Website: crate-barrel
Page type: receipt
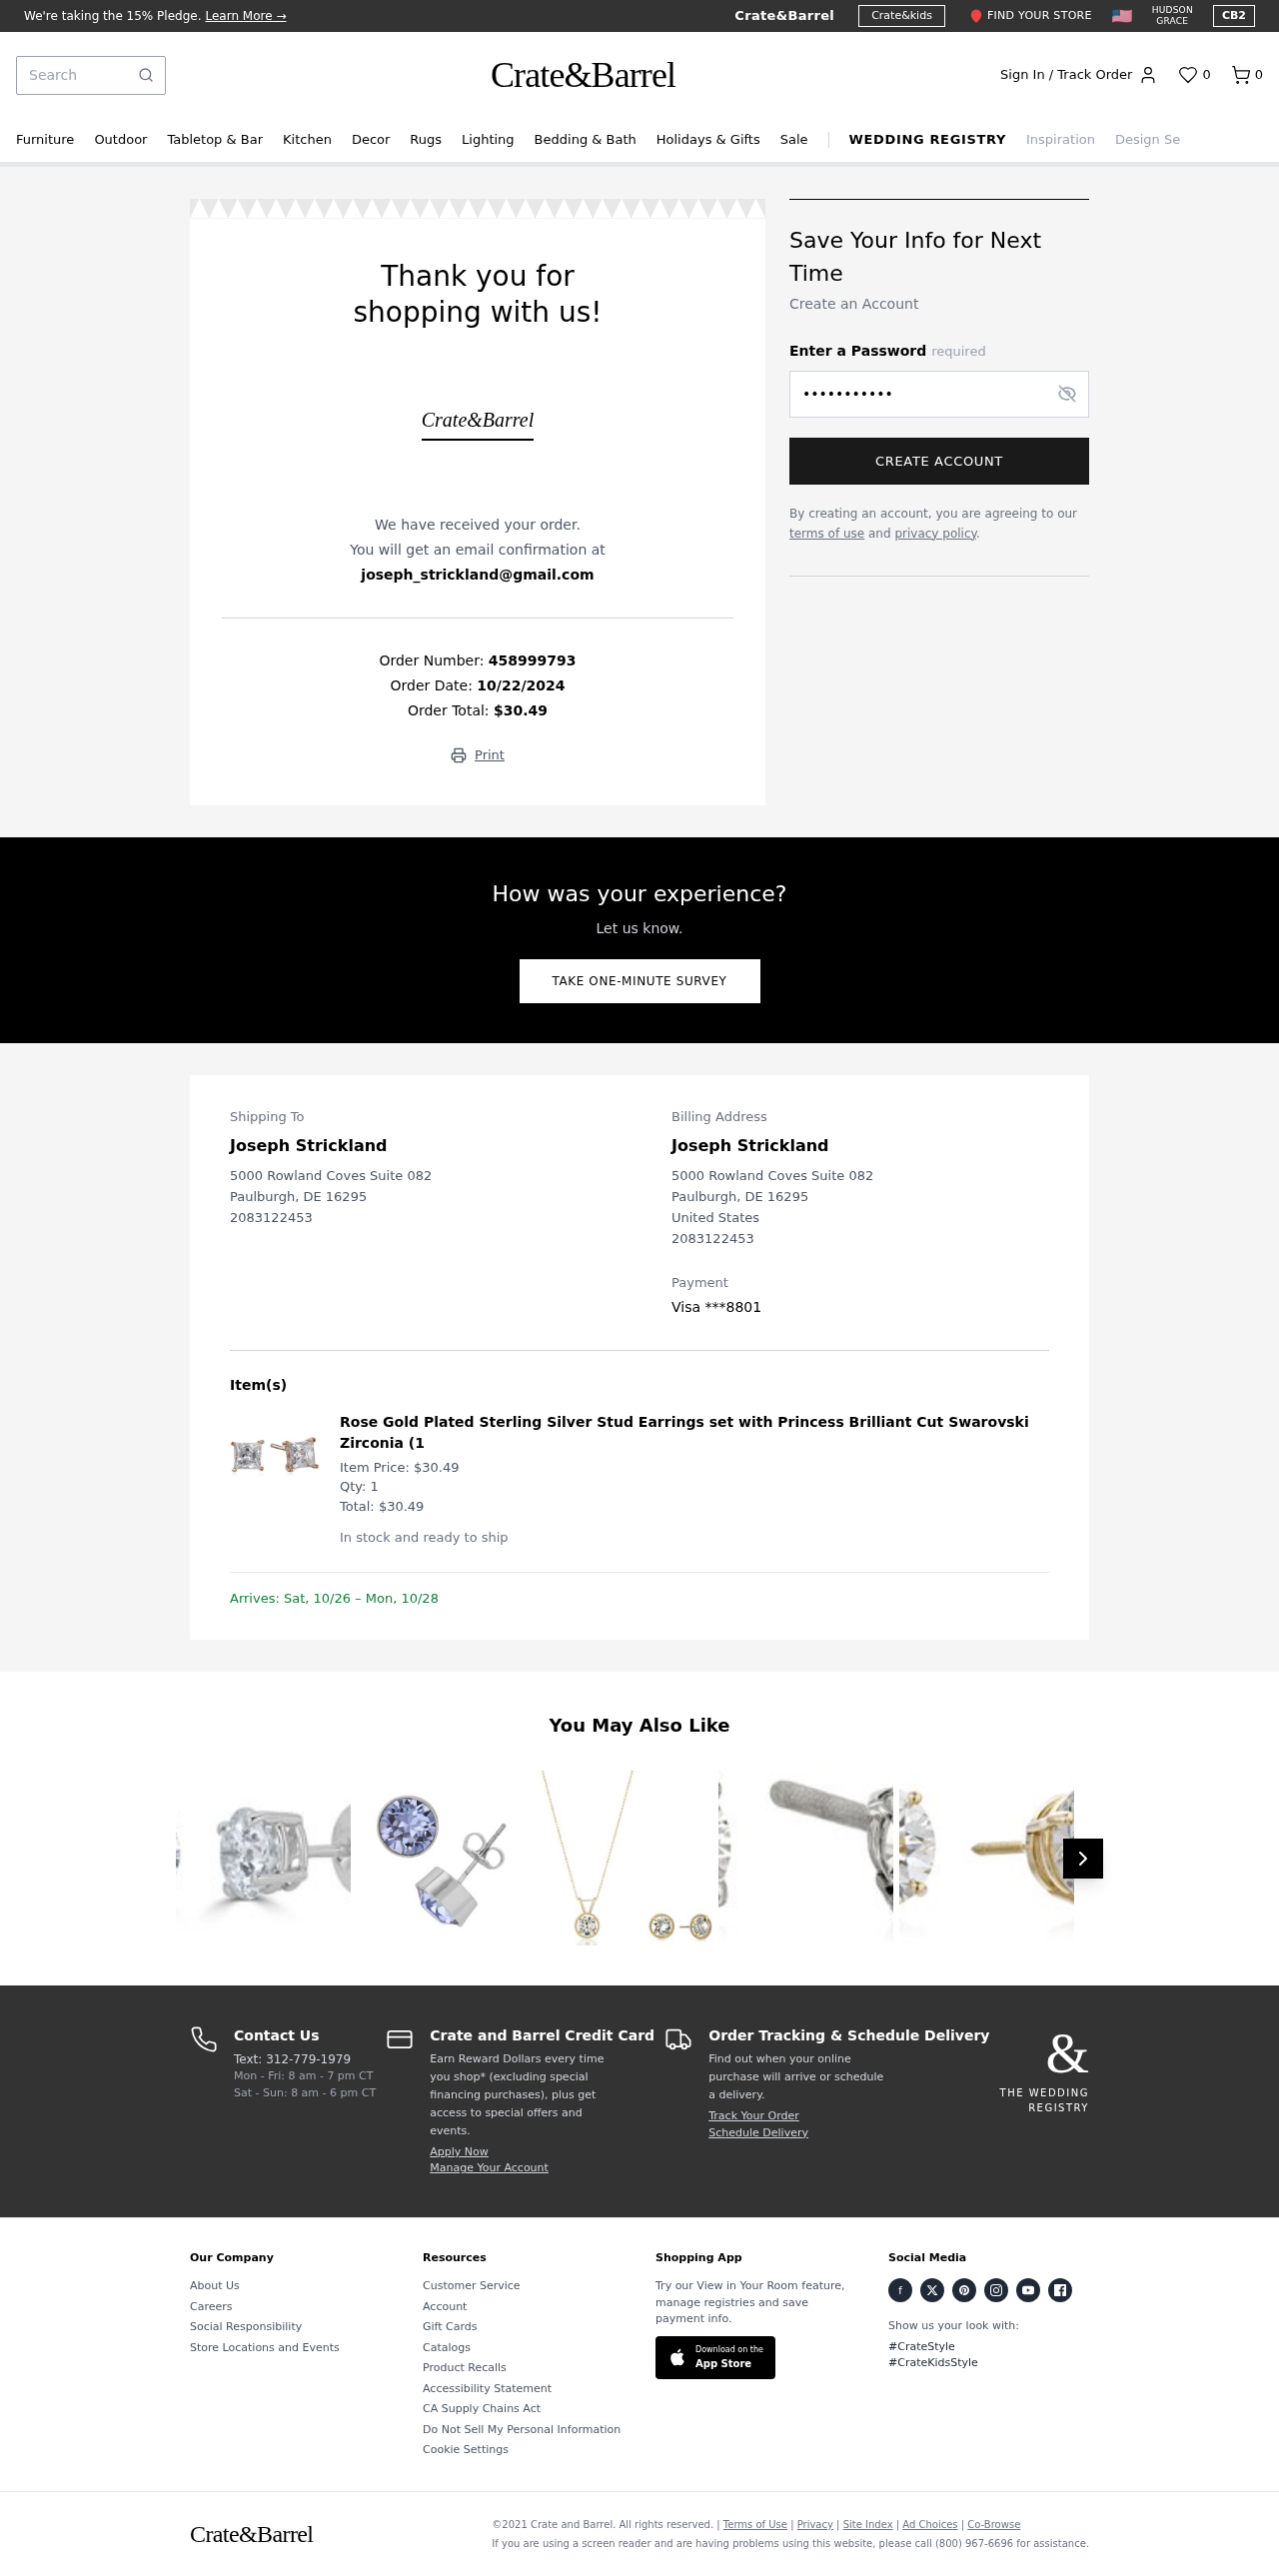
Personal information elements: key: PII_CARD_LAST4
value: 8801
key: PII_CARD_TYPE
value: Visa
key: PII_CITY
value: Paulburgh
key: PII_COUNTRY
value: United States
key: PII_EMAIL
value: joseph_strickland@gmail.com
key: PII_FULLNAME
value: Joseph Strickland
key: PII_PHONE
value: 2083122453
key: PII_POSTCODE
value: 16295
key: PII_STATE_ABBR
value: DE
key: PII_STREET
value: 5000 Rowland Coves Suite 082
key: PII_FULLNAME2
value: Joseph Strickland
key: PII_STREET2
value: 5000 Rowland Coves Suite 082
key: PII_CITY2
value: Paulburgh
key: PII_STATE_ABBR2
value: DE
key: PII_POSTCODE2
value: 16295
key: PII_PHONE2
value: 2083122453
Product elements: key: PRODUCT1_NAME
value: Rose Gold Plated Sterling Silver Stud Earrings set with Princess Brilliant Cut Swarovski Zirconia (1
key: PRODUCT1_PRICE
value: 30.49
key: PRODUCT1_QUANTITY
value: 1
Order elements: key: ORDER_NUM_ITEMS
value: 0
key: ORDER_ID
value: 458999793
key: ORDER_DATE
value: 10/22/2024
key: ORDER_TOTAL
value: $30.49
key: ORDER_ITEM_TOTAL
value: $30.49
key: ORDER_DELIVERY_DATE
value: Sat, 10/26 – Mon, 10/28
Search elements: key: HEADER_SEARCH
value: Search
Other elements: key: FAVORITES_COUNT
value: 0